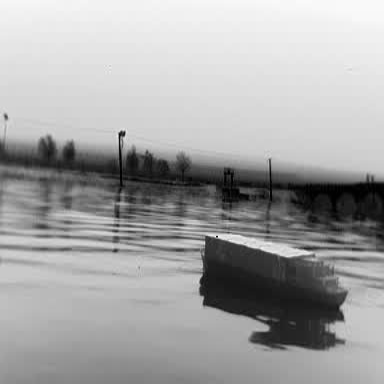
There is a fishing_boat in the infrared image.